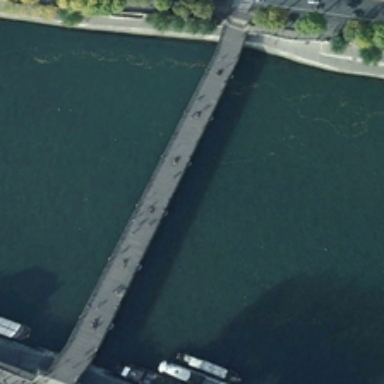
A bridge is over a dark green river with green trees and several boat in two sides respectively .